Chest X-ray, PA view. Patient: 47 years old, sex F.
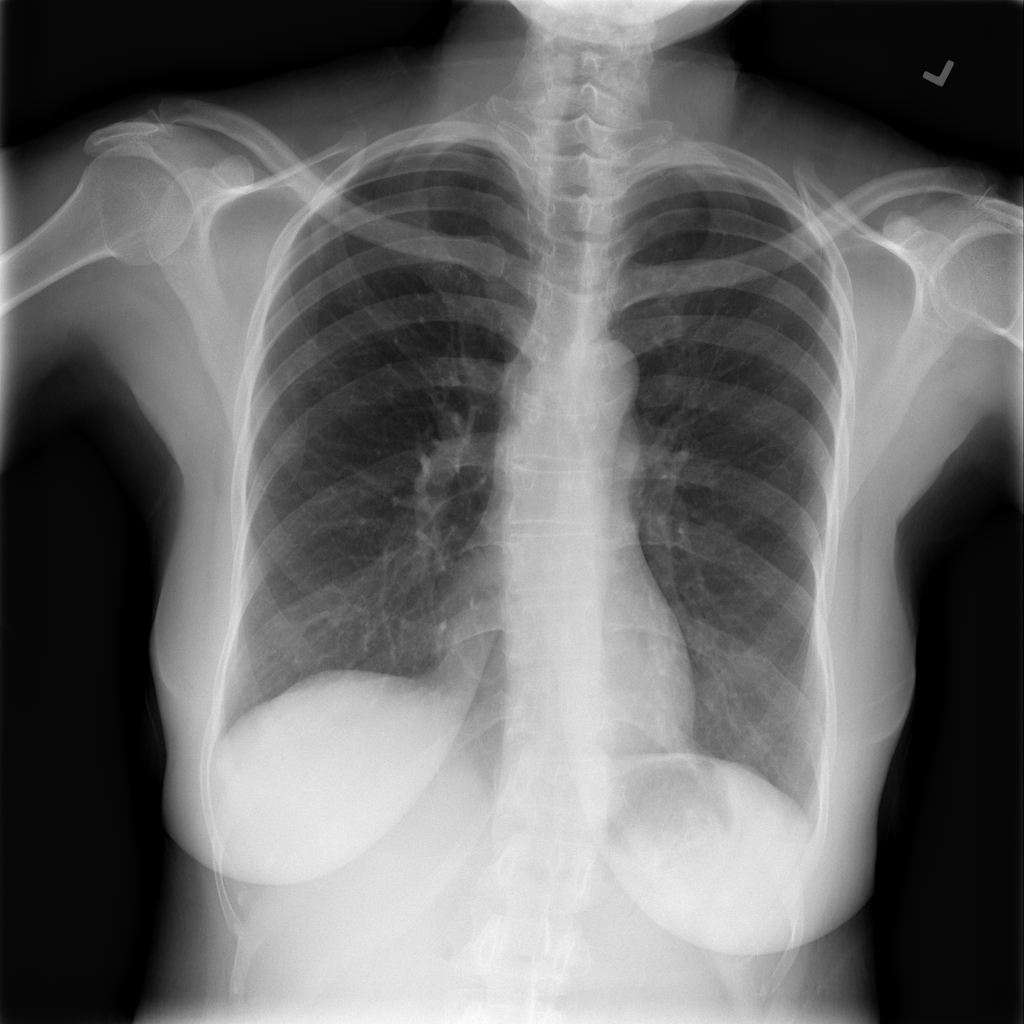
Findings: No Finding